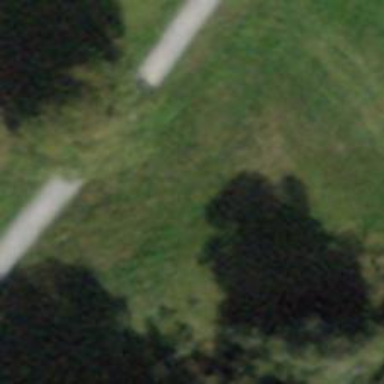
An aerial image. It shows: Bench.